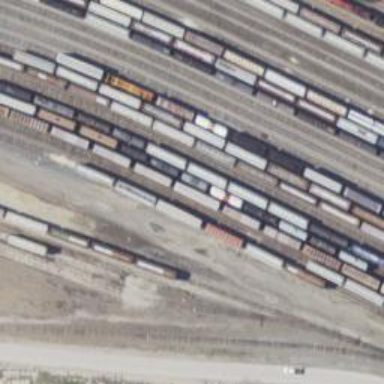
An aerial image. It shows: Railway yard used for servicing trains.